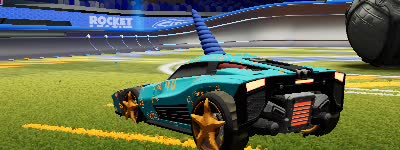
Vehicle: breakout